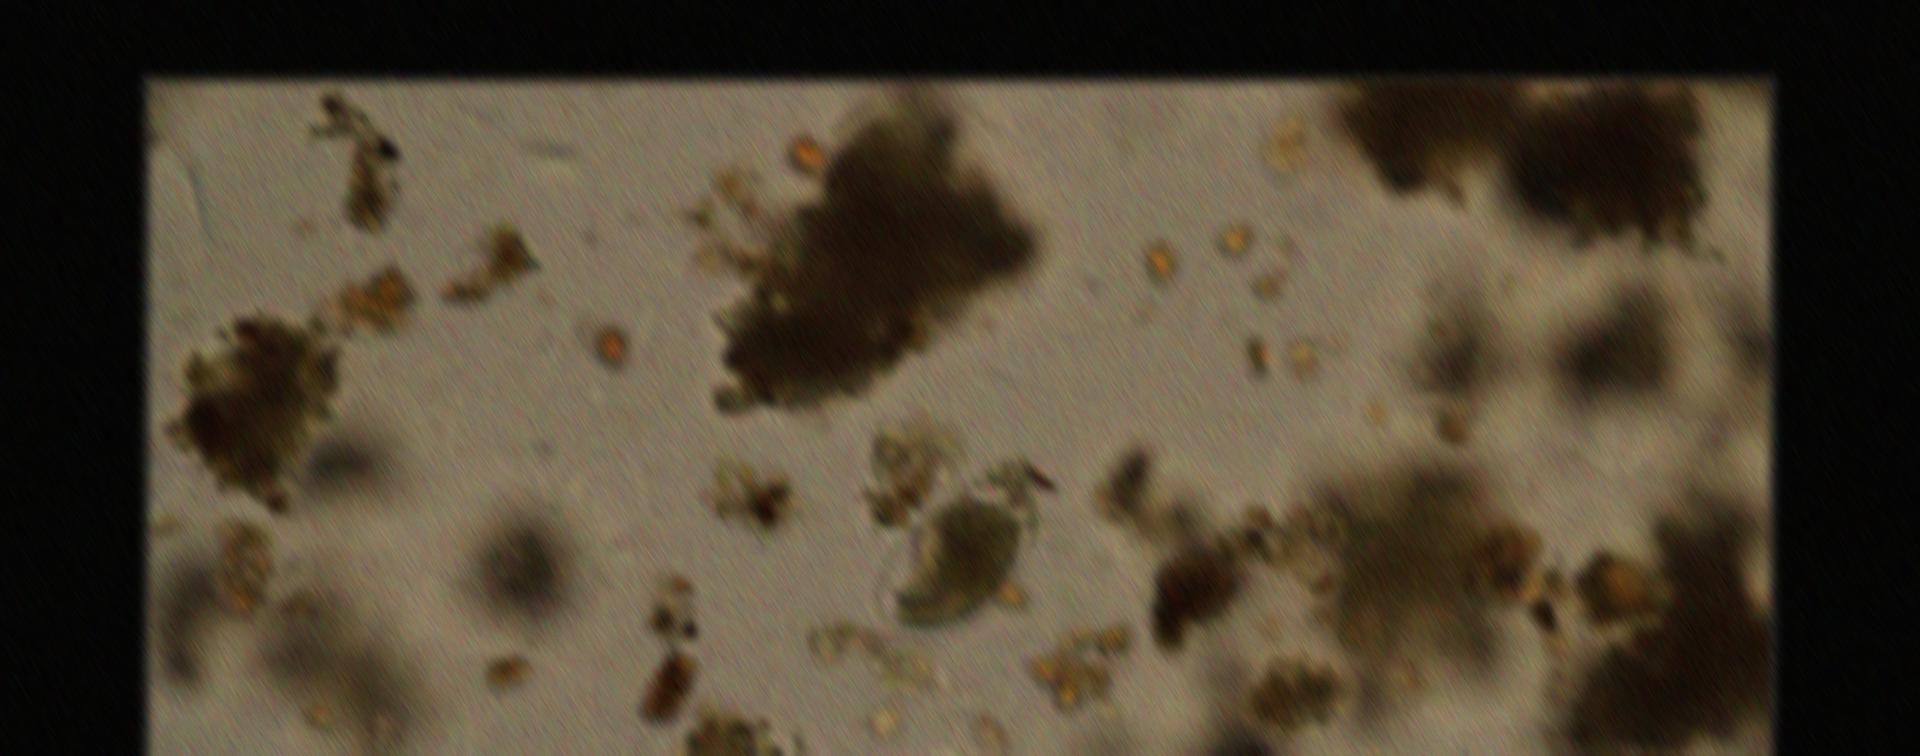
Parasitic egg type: Hookworm egg